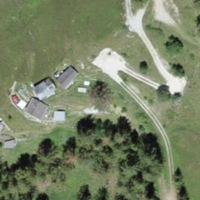
EUNIS habitat code: 26
Species observed at this site:
Geum montanum
Neotinea ustulata